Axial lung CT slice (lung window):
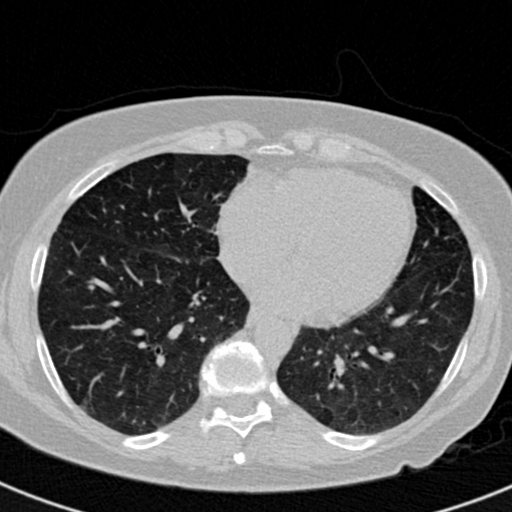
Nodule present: no